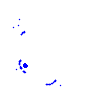
Particle: electron